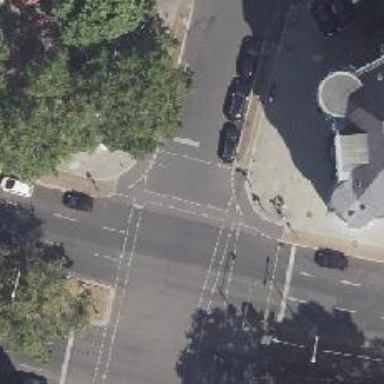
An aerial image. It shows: Footway with traffic signals at crossing.